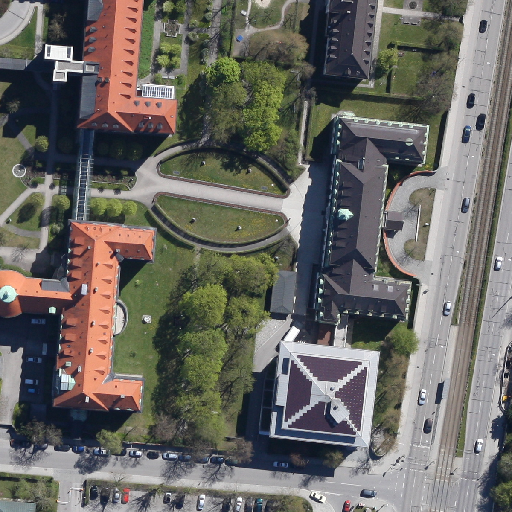
Referring expression: light-duty vehicle driving on the road